Question: i am getting the CSV output as in this photo, which inserts extra blank lines in between the data. Can it be fixed? I tried trim(). But it didn't work.

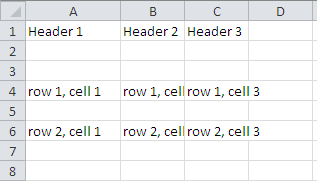
Answer: Try adding
'''
if (!empty($td))
'''
before each fputcsv() call.
THs only exist in the first iteration and TDs don't exist in the first iteration so you're probably adding empty data on every iteration.